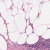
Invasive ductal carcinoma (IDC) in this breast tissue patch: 0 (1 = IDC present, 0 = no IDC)